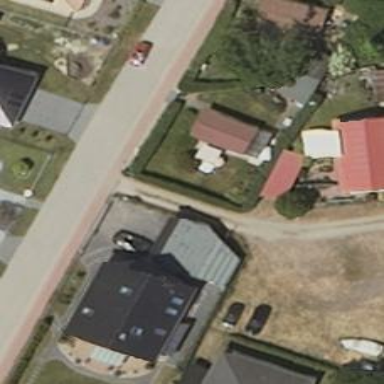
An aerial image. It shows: Driveway.